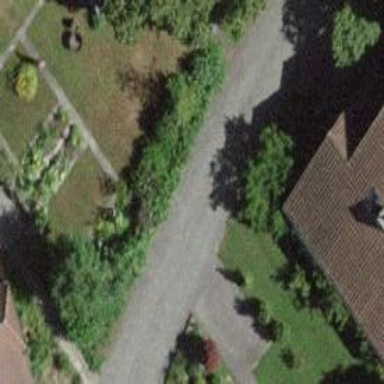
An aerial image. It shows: Residential road with paving stones.